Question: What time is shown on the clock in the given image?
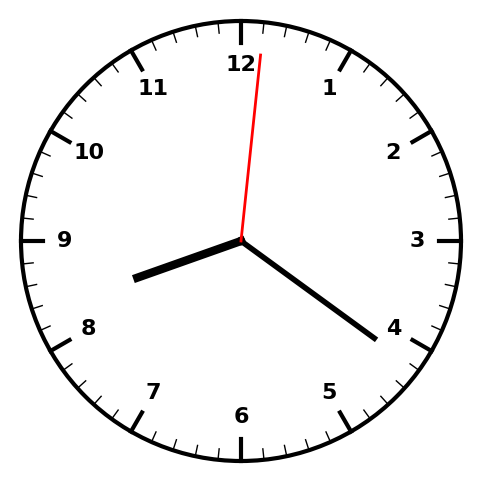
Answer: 08:21:01